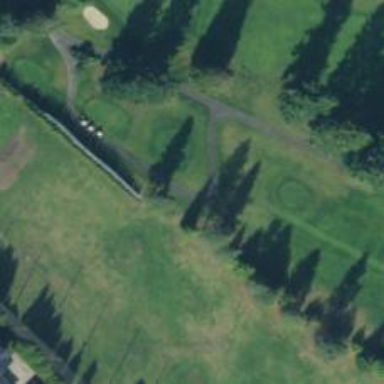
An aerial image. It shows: Service road used as golf cart path.